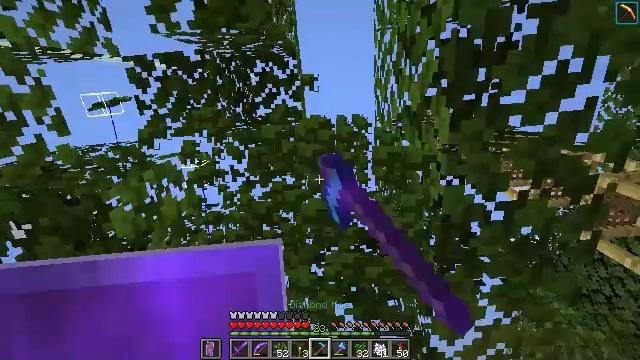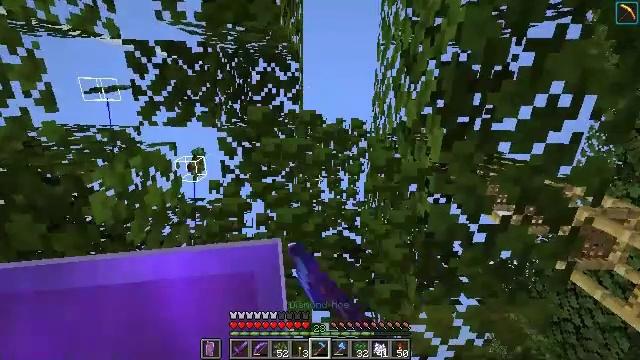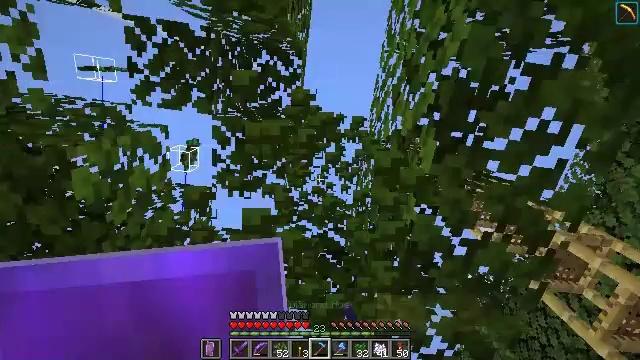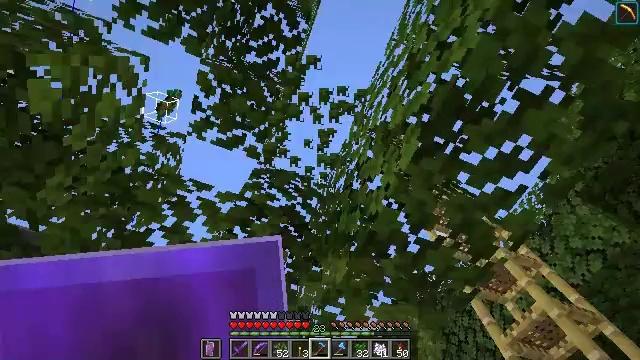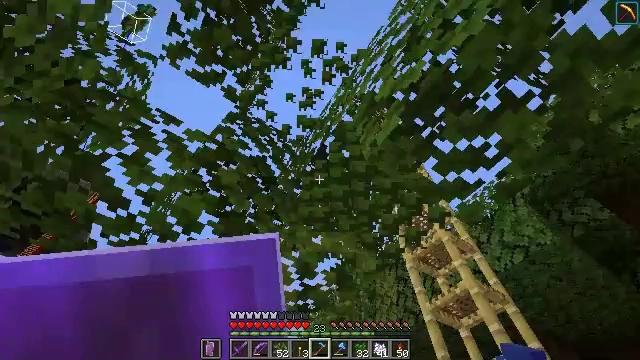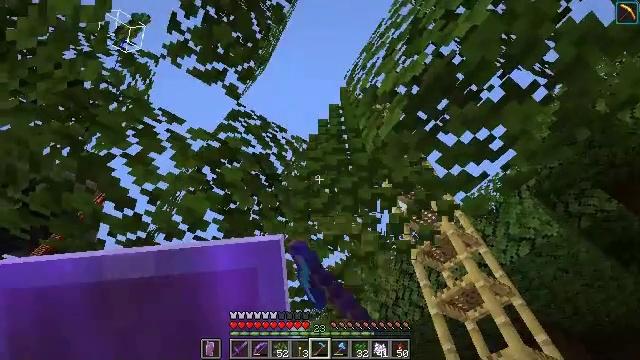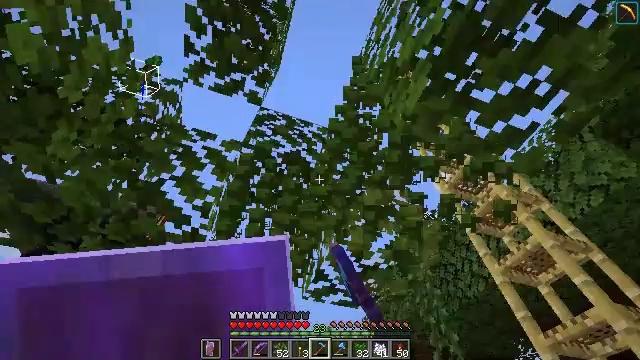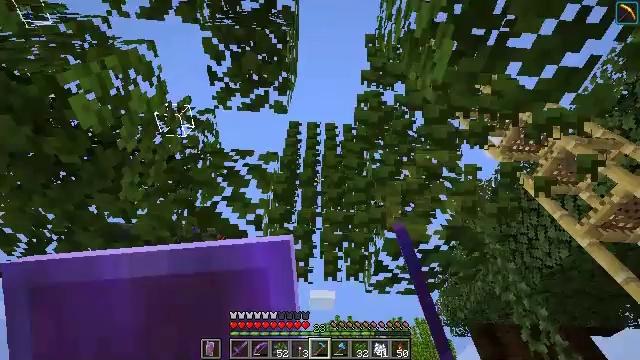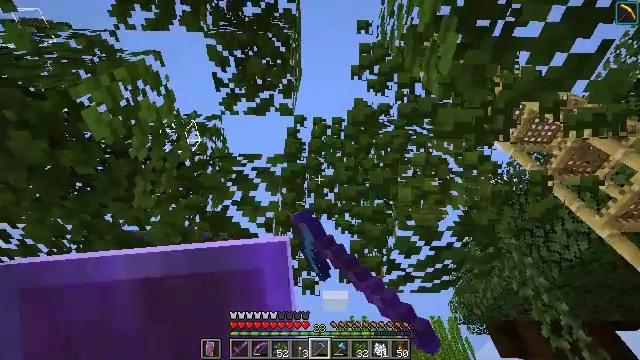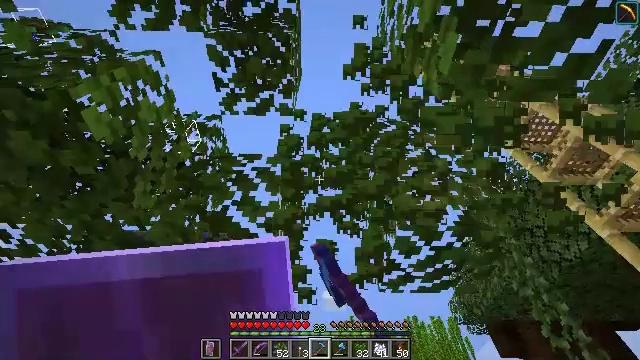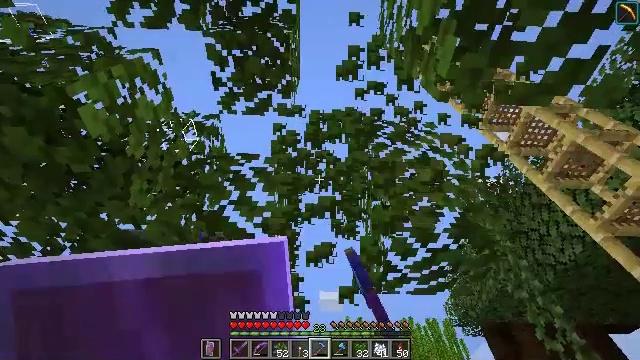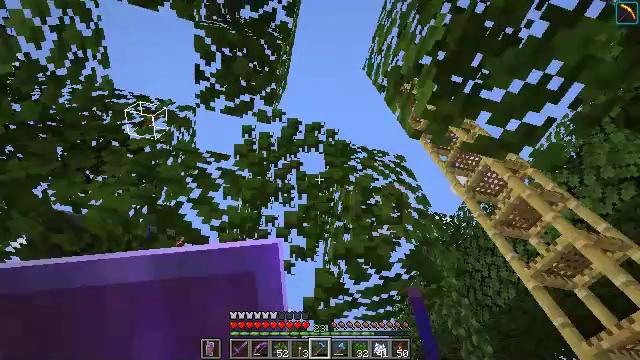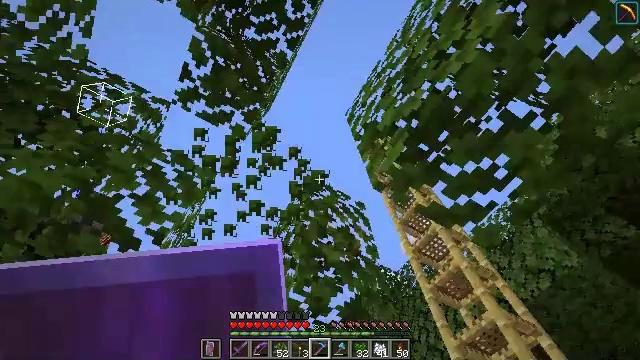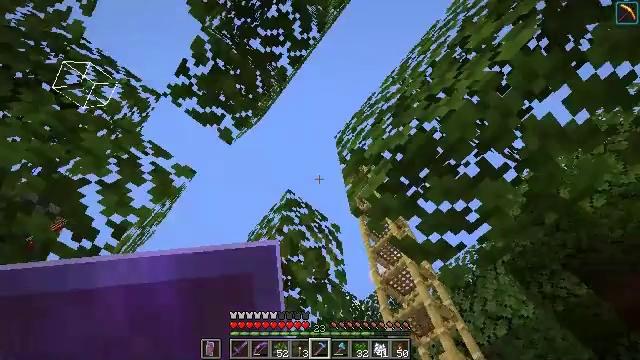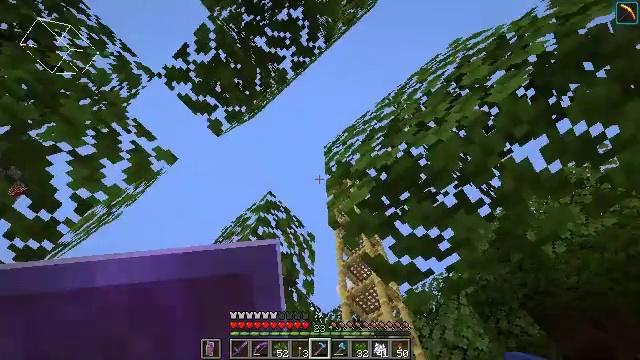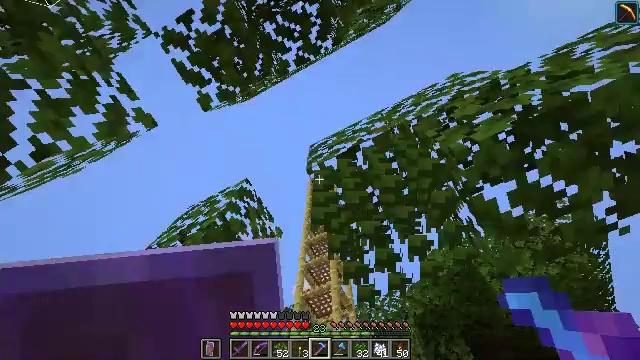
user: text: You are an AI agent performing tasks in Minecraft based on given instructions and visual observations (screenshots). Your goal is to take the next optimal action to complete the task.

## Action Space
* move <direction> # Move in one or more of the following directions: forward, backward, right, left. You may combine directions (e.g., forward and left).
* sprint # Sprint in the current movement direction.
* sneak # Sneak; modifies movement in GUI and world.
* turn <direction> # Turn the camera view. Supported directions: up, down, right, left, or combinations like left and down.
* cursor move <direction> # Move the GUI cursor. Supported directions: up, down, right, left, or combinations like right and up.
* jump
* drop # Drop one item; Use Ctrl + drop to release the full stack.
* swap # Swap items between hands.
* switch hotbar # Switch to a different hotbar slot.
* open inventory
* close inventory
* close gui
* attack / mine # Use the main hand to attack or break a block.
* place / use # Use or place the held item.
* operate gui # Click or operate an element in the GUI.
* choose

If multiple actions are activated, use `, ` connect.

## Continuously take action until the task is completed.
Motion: motion action
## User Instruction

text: Mine oak leaves.
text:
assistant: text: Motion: turn right and up, attack / mine
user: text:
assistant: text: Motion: turn right, attack / mine
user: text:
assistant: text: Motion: turn right and down, attack / mine
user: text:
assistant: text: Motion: turn right and down, attack / mine
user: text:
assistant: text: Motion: turn left, attack / mine
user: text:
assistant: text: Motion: turn left and down, attack / mine
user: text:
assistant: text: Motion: turn left, attack / mine
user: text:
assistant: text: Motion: turn left, attack / mine
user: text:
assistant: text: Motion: attack / mine
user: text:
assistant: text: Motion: attack / mine
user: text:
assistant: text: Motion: turn right and up, attack / mine
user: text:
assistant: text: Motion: turn right and up, attack / mine
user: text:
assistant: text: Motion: turn right and up, attack / mine
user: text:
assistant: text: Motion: turn right and up, attack / mine
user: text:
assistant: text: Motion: turn right, attack / mine
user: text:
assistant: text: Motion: turn right and down, attack / mine
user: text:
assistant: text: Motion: turn right, attack / mine
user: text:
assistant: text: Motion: turn right, attack / mine
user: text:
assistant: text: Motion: turn right and up, attack / mine
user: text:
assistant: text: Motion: turn right and up, attack / mine
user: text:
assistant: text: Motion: turn right and up, attack / mine
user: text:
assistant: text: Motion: turn right and down, attack / mine
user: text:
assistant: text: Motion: turn right and down, attack / mine
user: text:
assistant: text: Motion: turn right and down, attack / mine
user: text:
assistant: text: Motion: turn right, attack / mine
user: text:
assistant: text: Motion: turn right and down, attack / mine
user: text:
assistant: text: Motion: turn right and down, attack / mine
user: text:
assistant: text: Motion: turn left and down, attack / mine
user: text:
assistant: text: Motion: turn left and down, attack / mine
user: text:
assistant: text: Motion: attack / mine